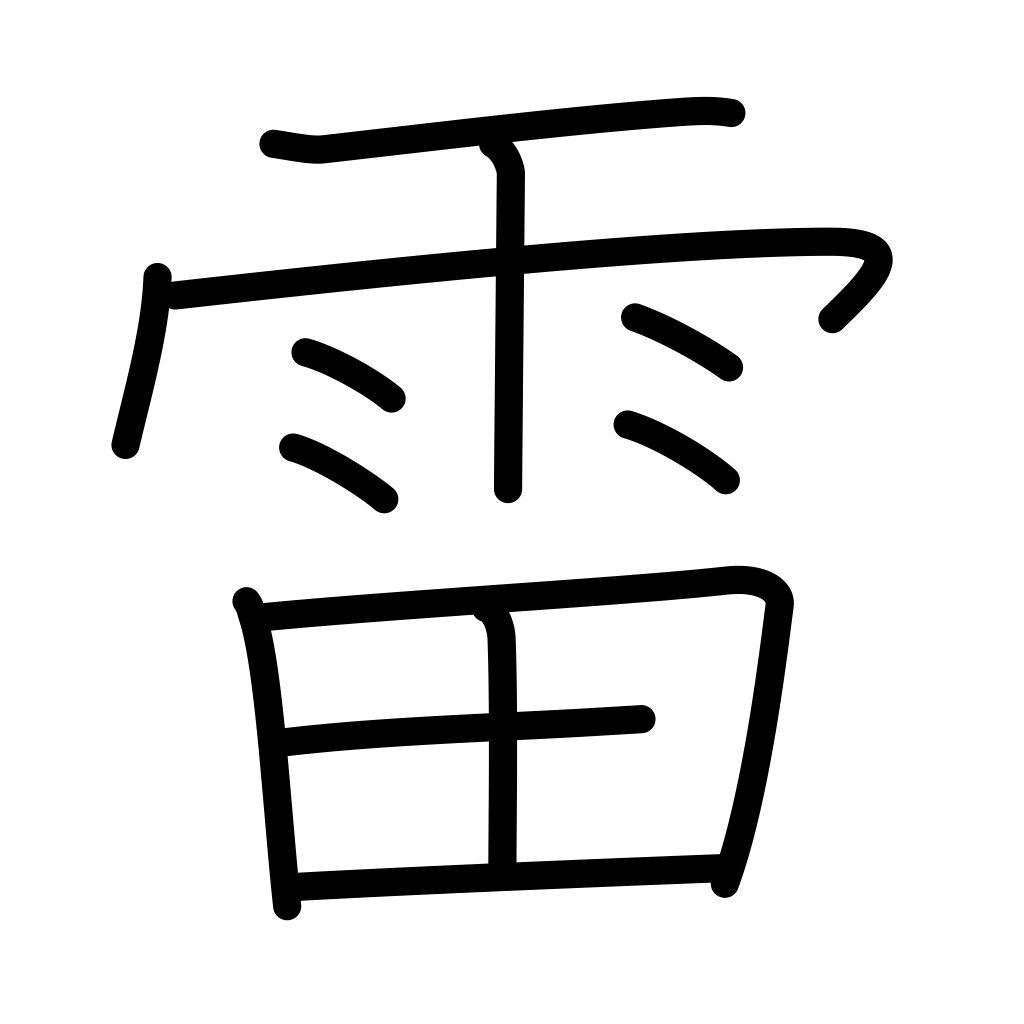
Meaning: thunder, lightning bolt